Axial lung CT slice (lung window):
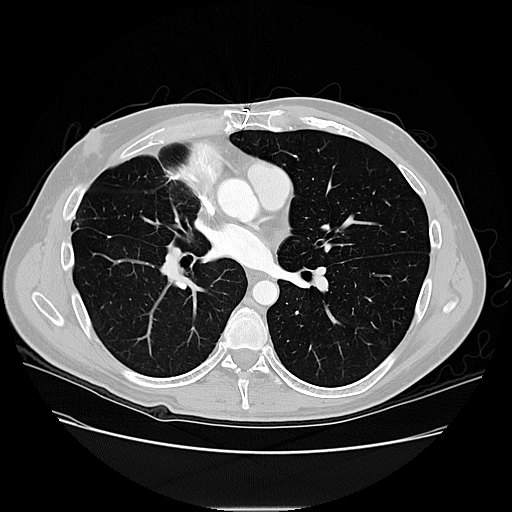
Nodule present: no